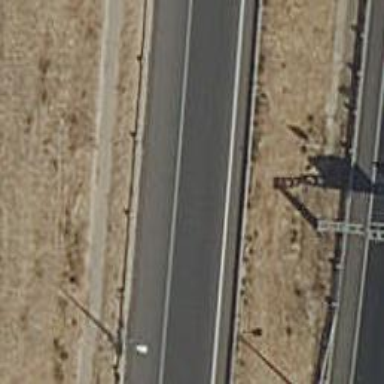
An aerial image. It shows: Motorway link.